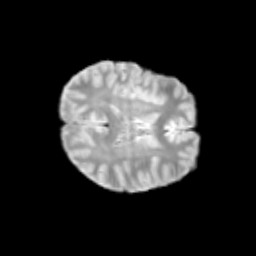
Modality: T2w
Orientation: axial
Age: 12
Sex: male
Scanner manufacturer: siemens
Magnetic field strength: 3 T
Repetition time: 3.8 s
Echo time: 0.07 s